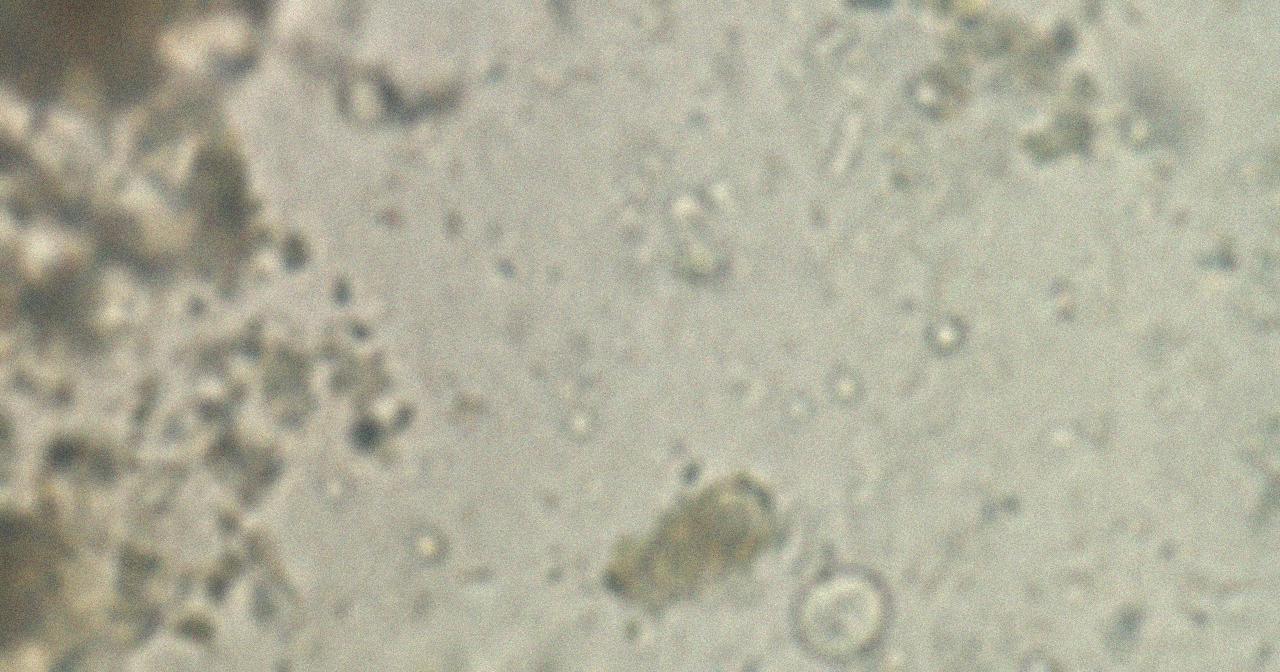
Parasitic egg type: Capillaria philippinensis